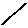
Label: line